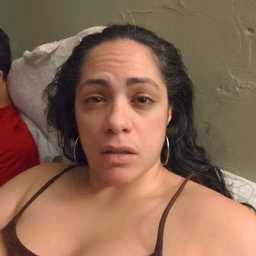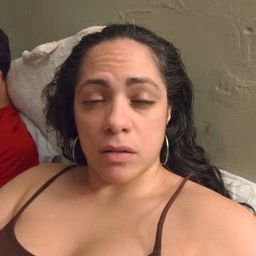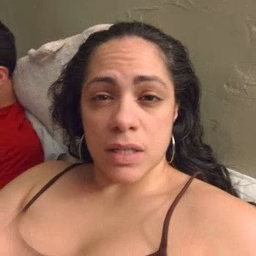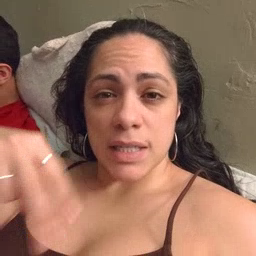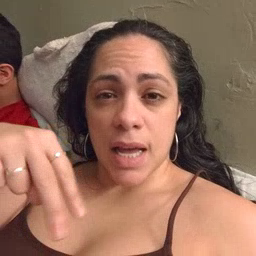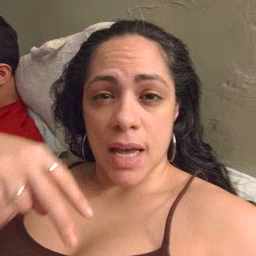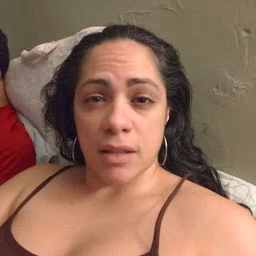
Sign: dance